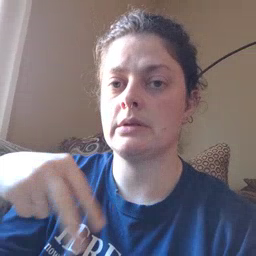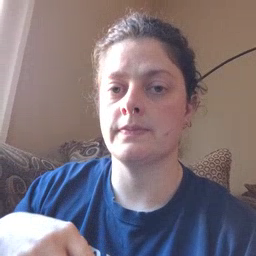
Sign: dance